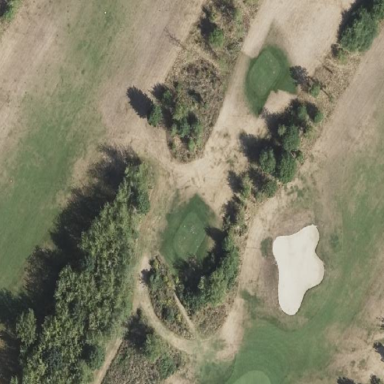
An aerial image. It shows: Rough area in golf course.